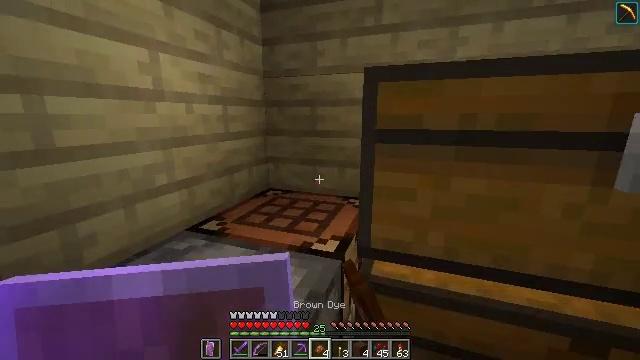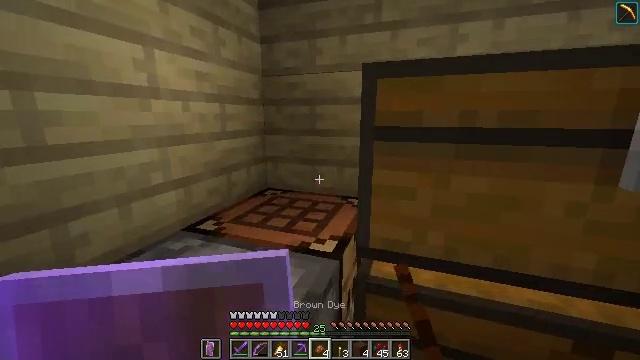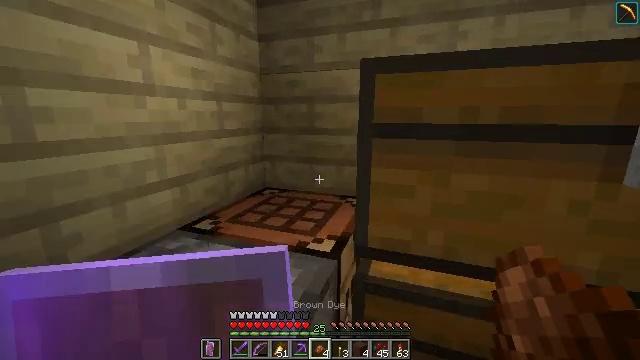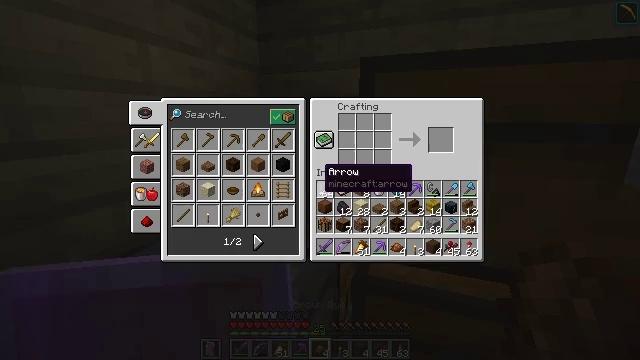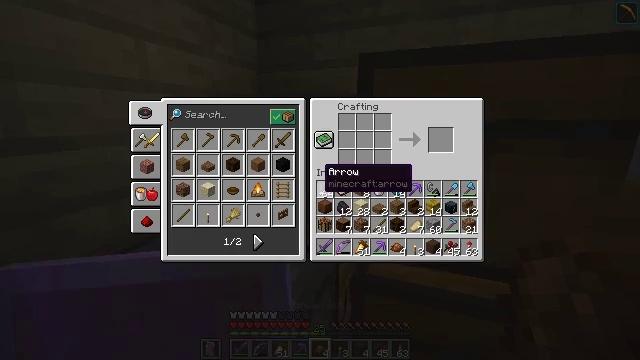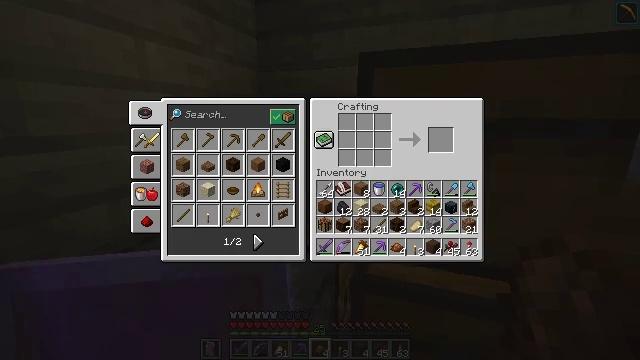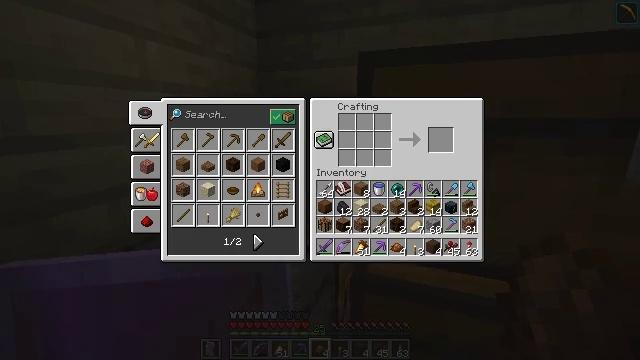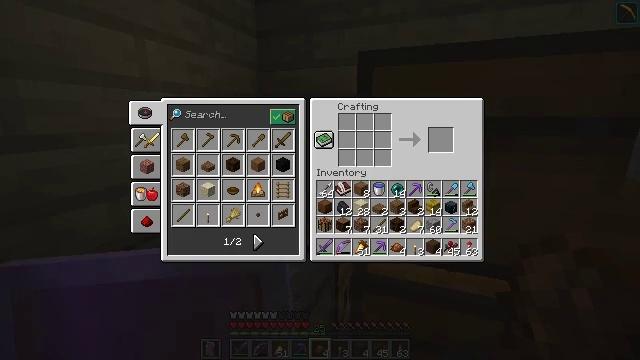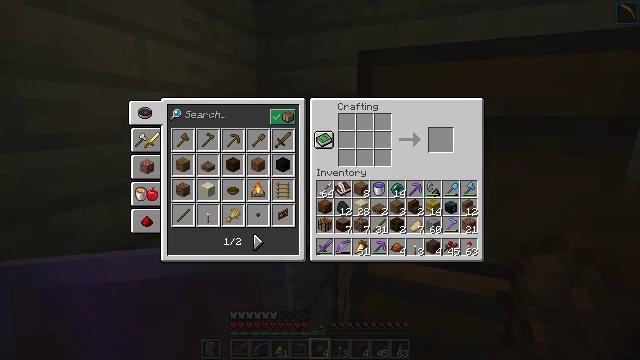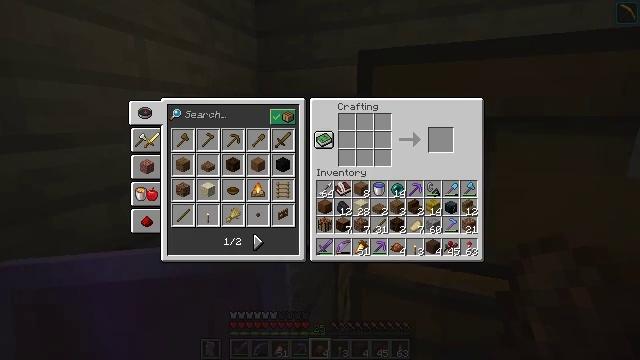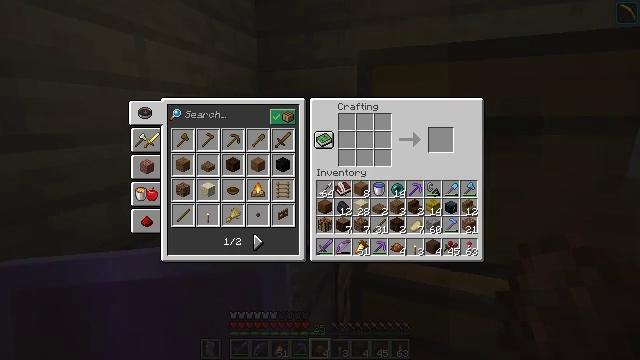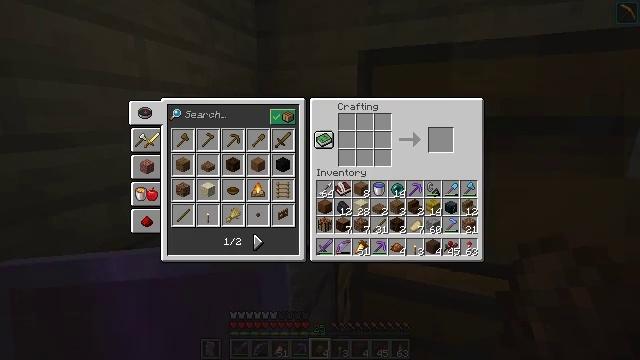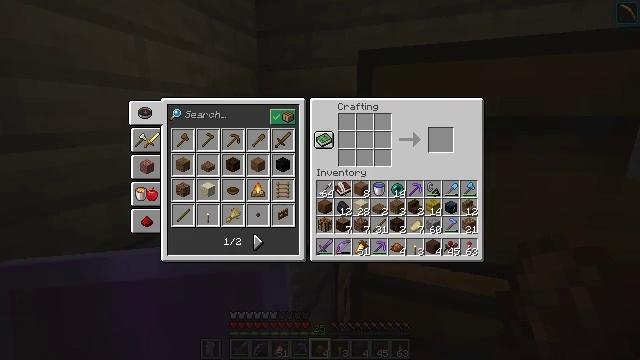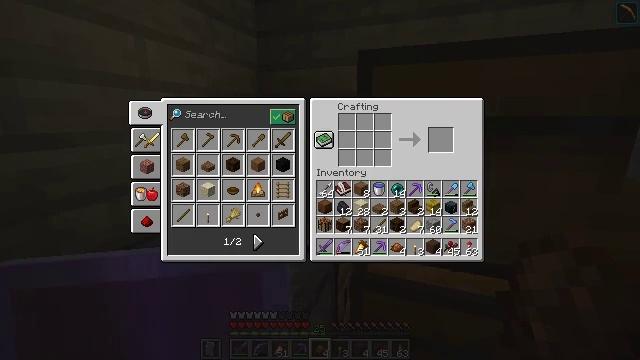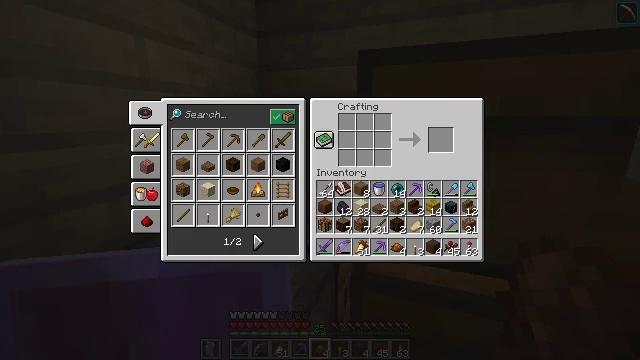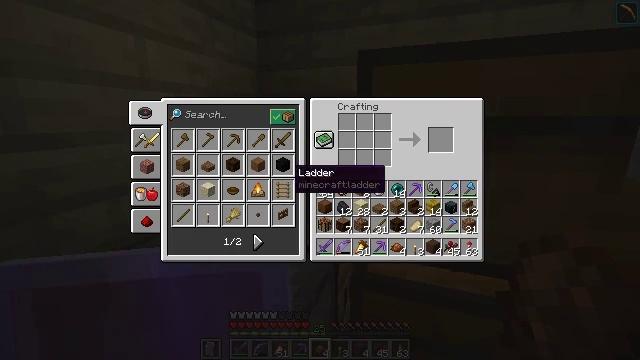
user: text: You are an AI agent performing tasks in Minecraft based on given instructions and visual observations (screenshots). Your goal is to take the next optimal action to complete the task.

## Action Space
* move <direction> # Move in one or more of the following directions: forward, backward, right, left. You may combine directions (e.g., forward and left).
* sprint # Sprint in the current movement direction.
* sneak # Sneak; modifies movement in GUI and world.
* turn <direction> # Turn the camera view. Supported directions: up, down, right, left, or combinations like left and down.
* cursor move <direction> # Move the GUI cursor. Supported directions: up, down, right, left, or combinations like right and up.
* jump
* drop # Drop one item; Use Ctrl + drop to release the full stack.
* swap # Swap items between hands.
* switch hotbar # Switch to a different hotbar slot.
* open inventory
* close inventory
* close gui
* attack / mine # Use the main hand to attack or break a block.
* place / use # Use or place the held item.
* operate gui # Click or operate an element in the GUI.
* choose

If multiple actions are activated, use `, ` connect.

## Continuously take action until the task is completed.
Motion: motion action
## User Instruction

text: Create brown concrete powder using the crafting table.
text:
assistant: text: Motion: no_op
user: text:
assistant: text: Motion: no_op
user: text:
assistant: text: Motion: open gui
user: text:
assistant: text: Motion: no_op
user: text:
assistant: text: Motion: cursor move left
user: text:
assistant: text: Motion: no_op
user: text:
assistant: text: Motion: no_op
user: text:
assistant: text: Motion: no_op
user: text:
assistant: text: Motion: no_op
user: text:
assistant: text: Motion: no_op
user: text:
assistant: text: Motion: no_op
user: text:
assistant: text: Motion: no_op
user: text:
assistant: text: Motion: no_op
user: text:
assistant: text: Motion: no_op
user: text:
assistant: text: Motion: cursor move left
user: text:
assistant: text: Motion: cursor move left
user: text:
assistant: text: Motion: no_op
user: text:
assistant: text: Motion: no_op
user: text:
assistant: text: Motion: no_op
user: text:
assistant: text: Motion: no_op
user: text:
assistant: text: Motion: no_op
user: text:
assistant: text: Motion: no_op
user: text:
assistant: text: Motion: no_op
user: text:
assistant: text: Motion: no_op
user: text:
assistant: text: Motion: no_op
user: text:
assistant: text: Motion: no_op
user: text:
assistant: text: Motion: no_op
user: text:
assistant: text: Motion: no_op
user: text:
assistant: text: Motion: no_op
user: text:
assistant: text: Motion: no_op